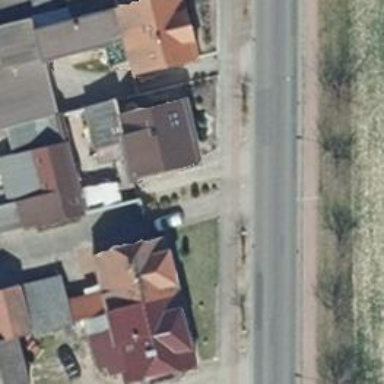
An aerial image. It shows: Residential building.